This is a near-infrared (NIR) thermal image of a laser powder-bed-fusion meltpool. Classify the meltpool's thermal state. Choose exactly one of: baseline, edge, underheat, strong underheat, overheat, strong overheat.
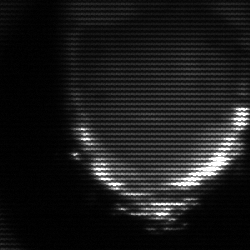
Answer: edge